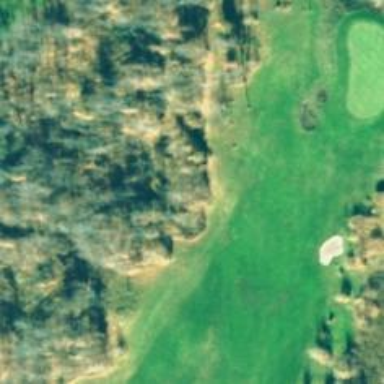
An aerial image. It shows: Service road designated as golf cart path.